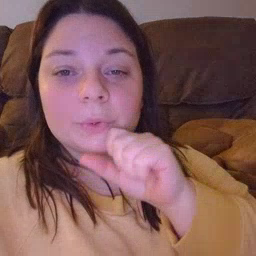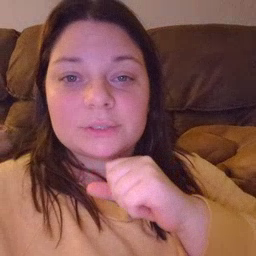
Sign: orange